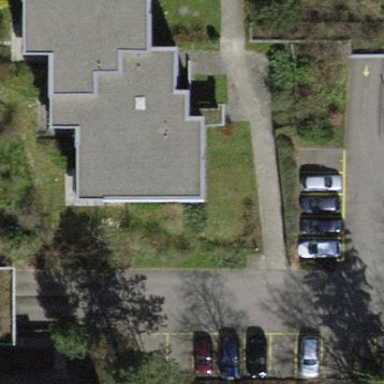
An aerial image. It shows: Flat-roofed building.